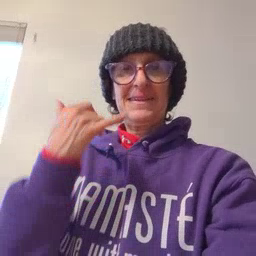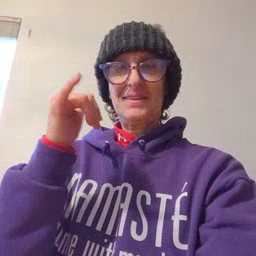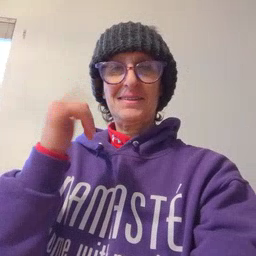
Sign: yellow